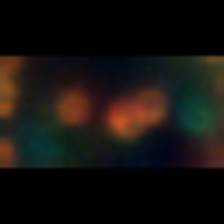
Taxon: Chaetoceros
Group: Diatoms